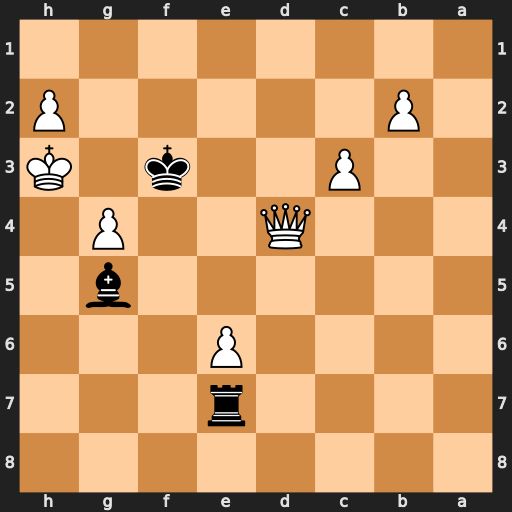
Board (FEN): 8/4r3/4P3/6b1/3Q2P1/2P2k1K/1P5P/8
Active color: b
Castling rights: -
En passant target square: -
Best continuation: Rh7#